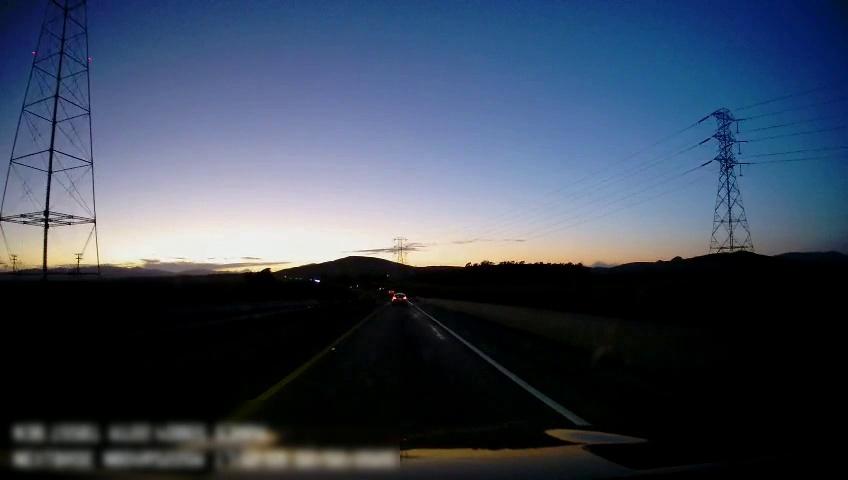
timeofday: Dusk/Dawn/Twilight
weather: Sunny
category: Drivable Space
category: Vehicles | Car
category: Lanes | Current Lane
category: Lanes | Current Lane